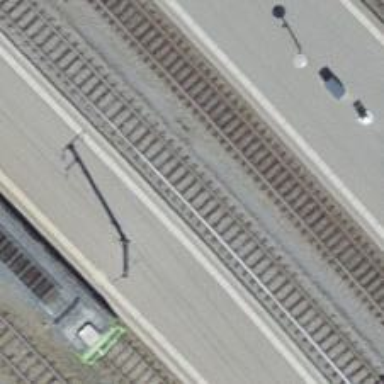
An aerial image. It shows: Single railway track with electrified contact line.